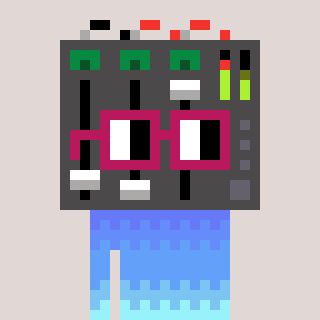
a pixel art character with square dark red glasses, a mixer-shaped head and a red-colored body on a warm background